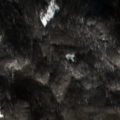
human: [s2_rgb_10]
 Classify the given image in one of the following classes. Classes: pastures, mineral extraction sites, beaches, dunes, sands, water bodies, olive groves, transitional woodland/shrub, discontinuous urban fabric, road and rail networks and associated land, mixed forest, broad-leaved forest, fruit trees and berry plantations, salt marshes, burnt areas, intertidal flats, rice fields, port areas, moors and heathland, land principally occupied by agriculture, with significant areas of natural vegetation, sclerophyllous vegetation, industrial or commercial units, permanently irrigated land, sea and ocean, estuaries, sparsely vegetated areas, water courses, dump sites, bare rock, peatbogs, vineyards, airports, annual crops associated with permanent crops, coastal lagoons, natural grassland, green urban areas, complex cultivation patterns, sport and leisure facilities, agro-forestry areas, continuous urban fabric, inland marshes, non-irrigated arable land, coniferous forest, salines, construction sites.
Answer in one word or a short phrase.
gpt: broad-leaved forest